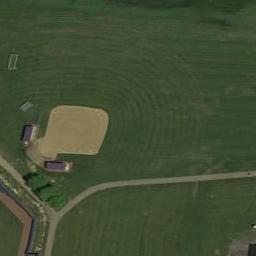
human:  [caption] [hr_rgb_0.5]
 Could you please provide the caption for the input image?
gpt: There is a baseball diamond in the middle of grass .

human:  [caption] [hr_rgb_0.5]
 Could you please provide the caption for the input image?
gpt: A baseball diamond on the lawn and two houses beside .

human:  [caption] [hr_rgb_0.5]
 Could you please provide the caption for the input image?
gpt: There is a baseball diamond in the grass along the roads with many houses .

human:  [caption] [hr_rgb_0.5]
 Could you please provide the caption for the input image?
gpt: There is a lot of vegetation near the baseball field .

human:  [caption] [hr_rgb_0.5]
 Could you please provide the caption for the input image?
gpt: A road is next to the baseball diamond .